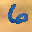
Label: 6